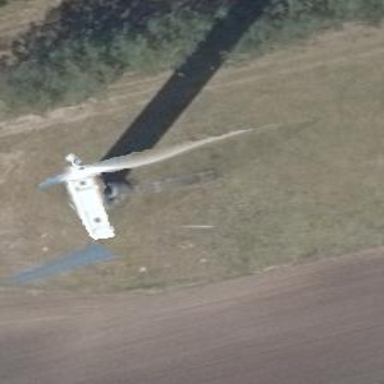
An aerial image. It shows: Wind turbine generator made by Vestas. The generator utilizes wind as its power source and belongs to the horizontal axis type.